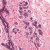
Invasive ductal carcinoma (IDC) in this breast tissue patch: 0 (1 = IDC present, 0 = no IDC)